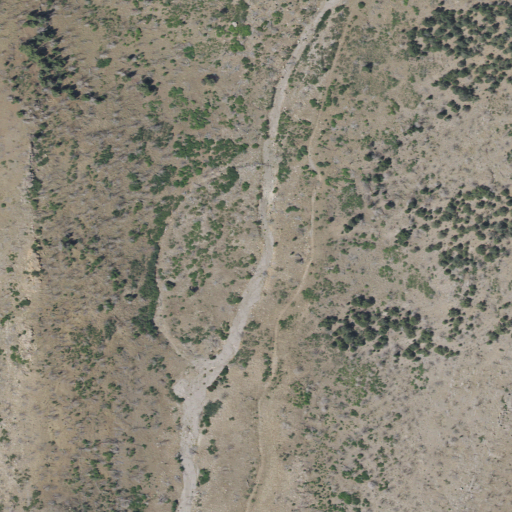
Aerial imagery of valley in Utah named Limekiln Canyon containing grassland, shrub, open development, and evergreen forest